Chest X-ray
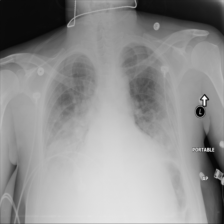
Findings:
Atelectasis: negative
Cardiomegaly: negative
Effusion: negative
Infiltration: negative
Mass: negative
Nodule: negative
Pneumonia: positive
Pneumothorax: negative
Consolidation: negative
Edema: negative
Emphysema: negative
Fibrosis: negative
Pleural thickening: negative
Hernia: negative